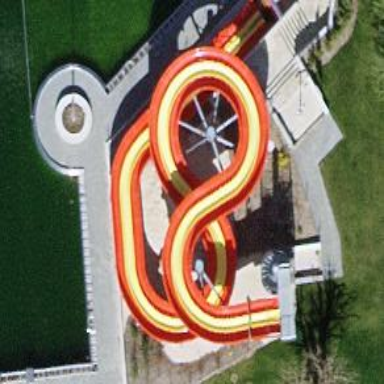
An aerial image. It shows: Water slide attraction.